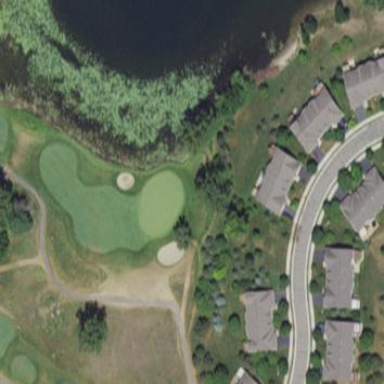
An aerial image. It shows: Golf fairway surrounded by grass.